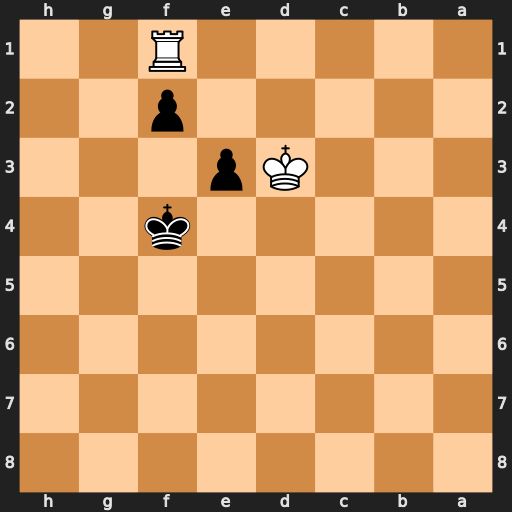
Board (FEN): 8/8/8/8/5k2/3Kp3/5p2/5R2
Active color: b
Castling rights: -
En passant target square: -
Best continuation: Kf3 Rh1 e2